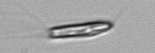
Label: Chrysochromulina